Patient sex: M
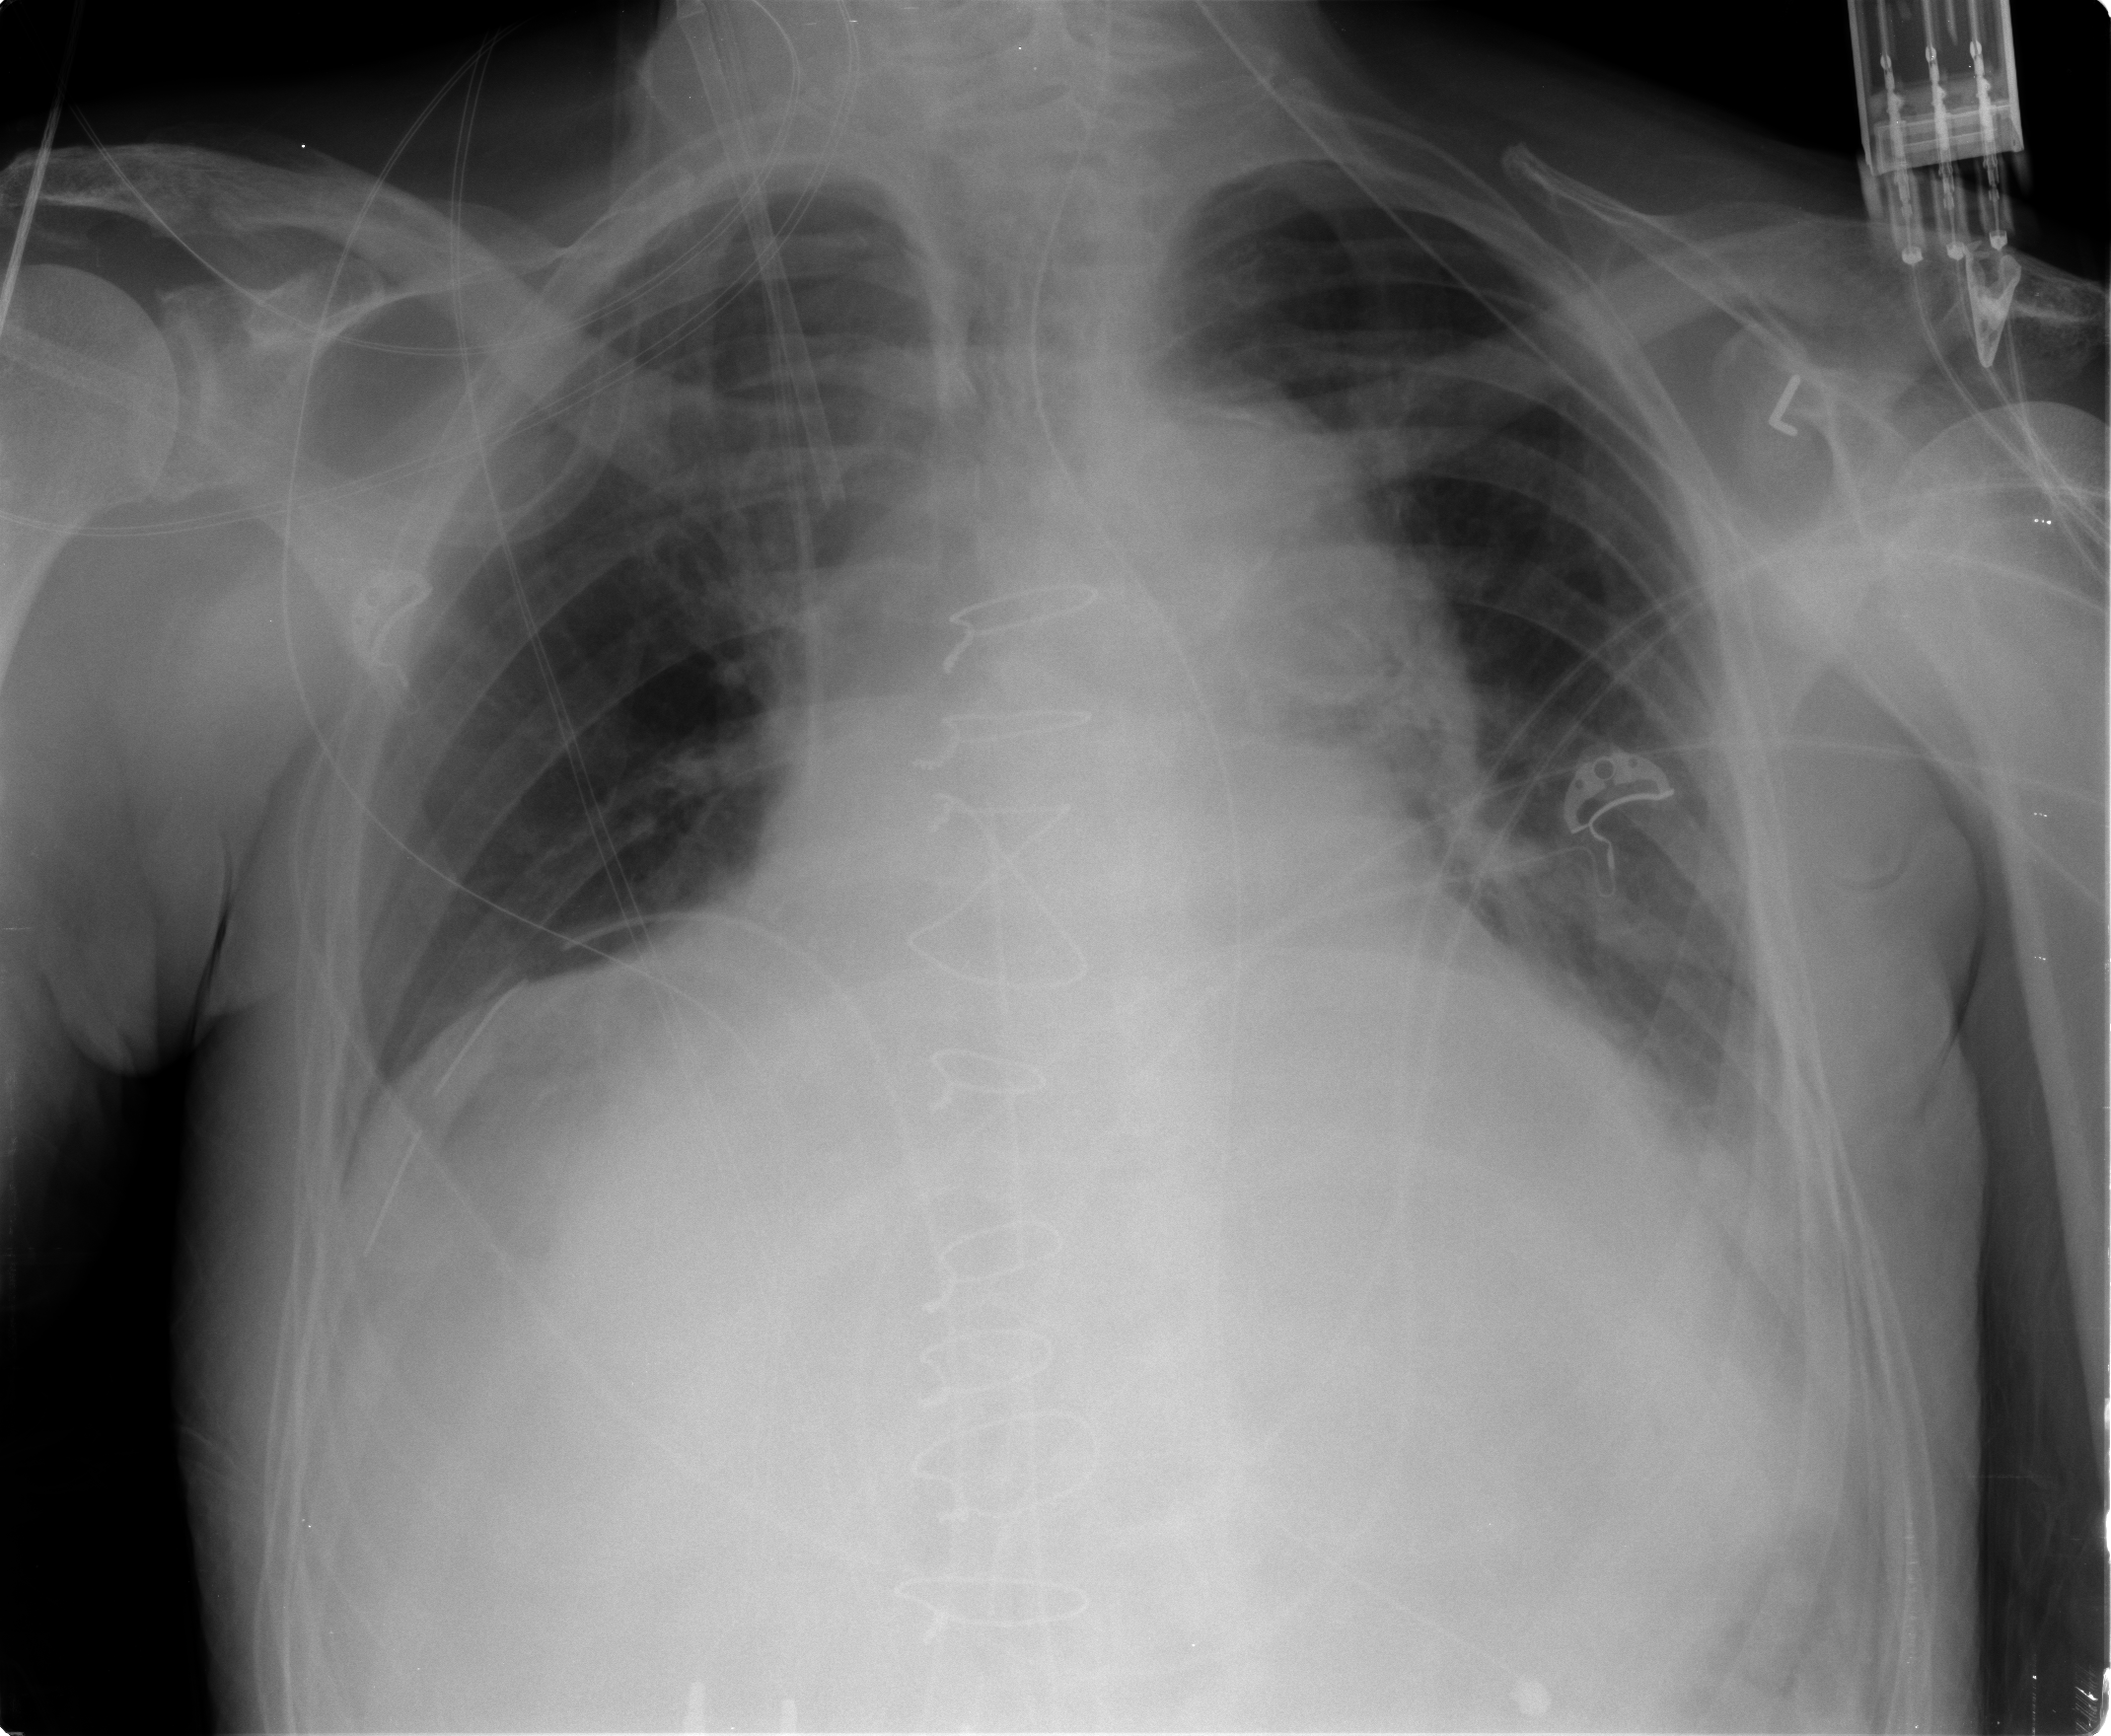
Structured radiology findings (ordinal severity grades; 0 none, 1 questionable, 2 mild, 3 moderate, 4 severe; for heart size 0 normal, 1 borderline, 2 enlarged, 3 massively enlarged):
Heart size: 3
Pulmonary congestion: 2
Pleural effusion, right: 0
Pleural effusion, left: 2
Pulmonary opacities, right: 0
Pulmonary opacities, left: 0
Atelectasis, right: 2
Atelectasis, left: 2